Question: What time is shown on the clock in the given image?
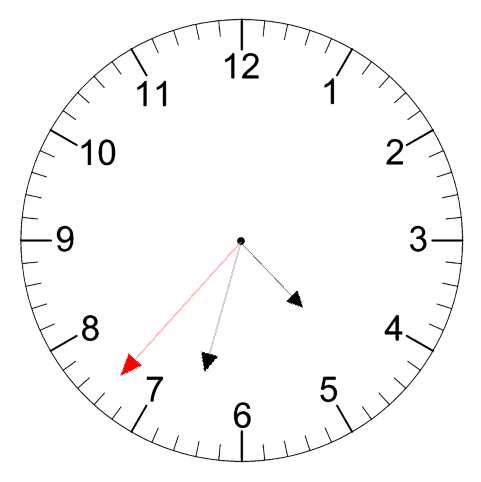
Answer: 04:32:37